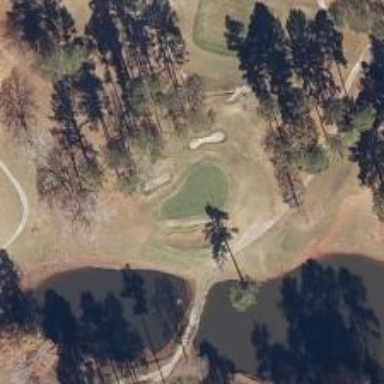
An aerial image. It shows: View of golf hole.